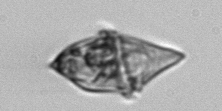
Label: Gyrodinium